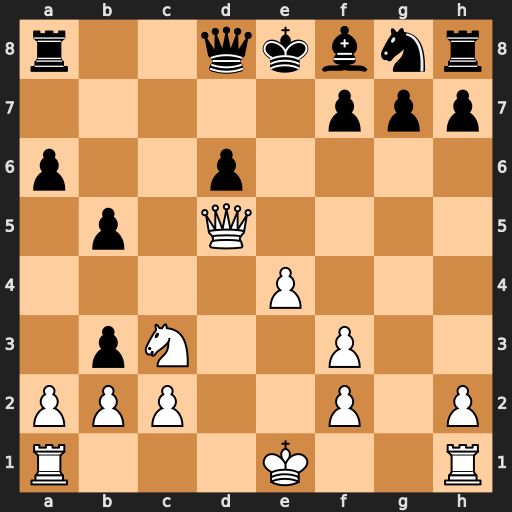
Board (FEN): r2qkbnr/5ppp/p2p4/1p1Q4/4P3/1pN2P2/PPP2P1P/R3K2R
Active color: w
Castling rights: KQkq
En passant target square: -
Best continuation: Qc6+ Ke7 Nd5+